Question: I started to create a very simple tic-tac-toe game.
The main goal is to make the view proportional to all screen sizes of all iOS devices.
So I put the image on a 'ViewController', make it full size of screen and then I put it into a Stack View. I've added constrains to this Stack View 0 to all sides.
And when I ran the simulator then everything looks good. But I receive a message in console panel. What does it mean?

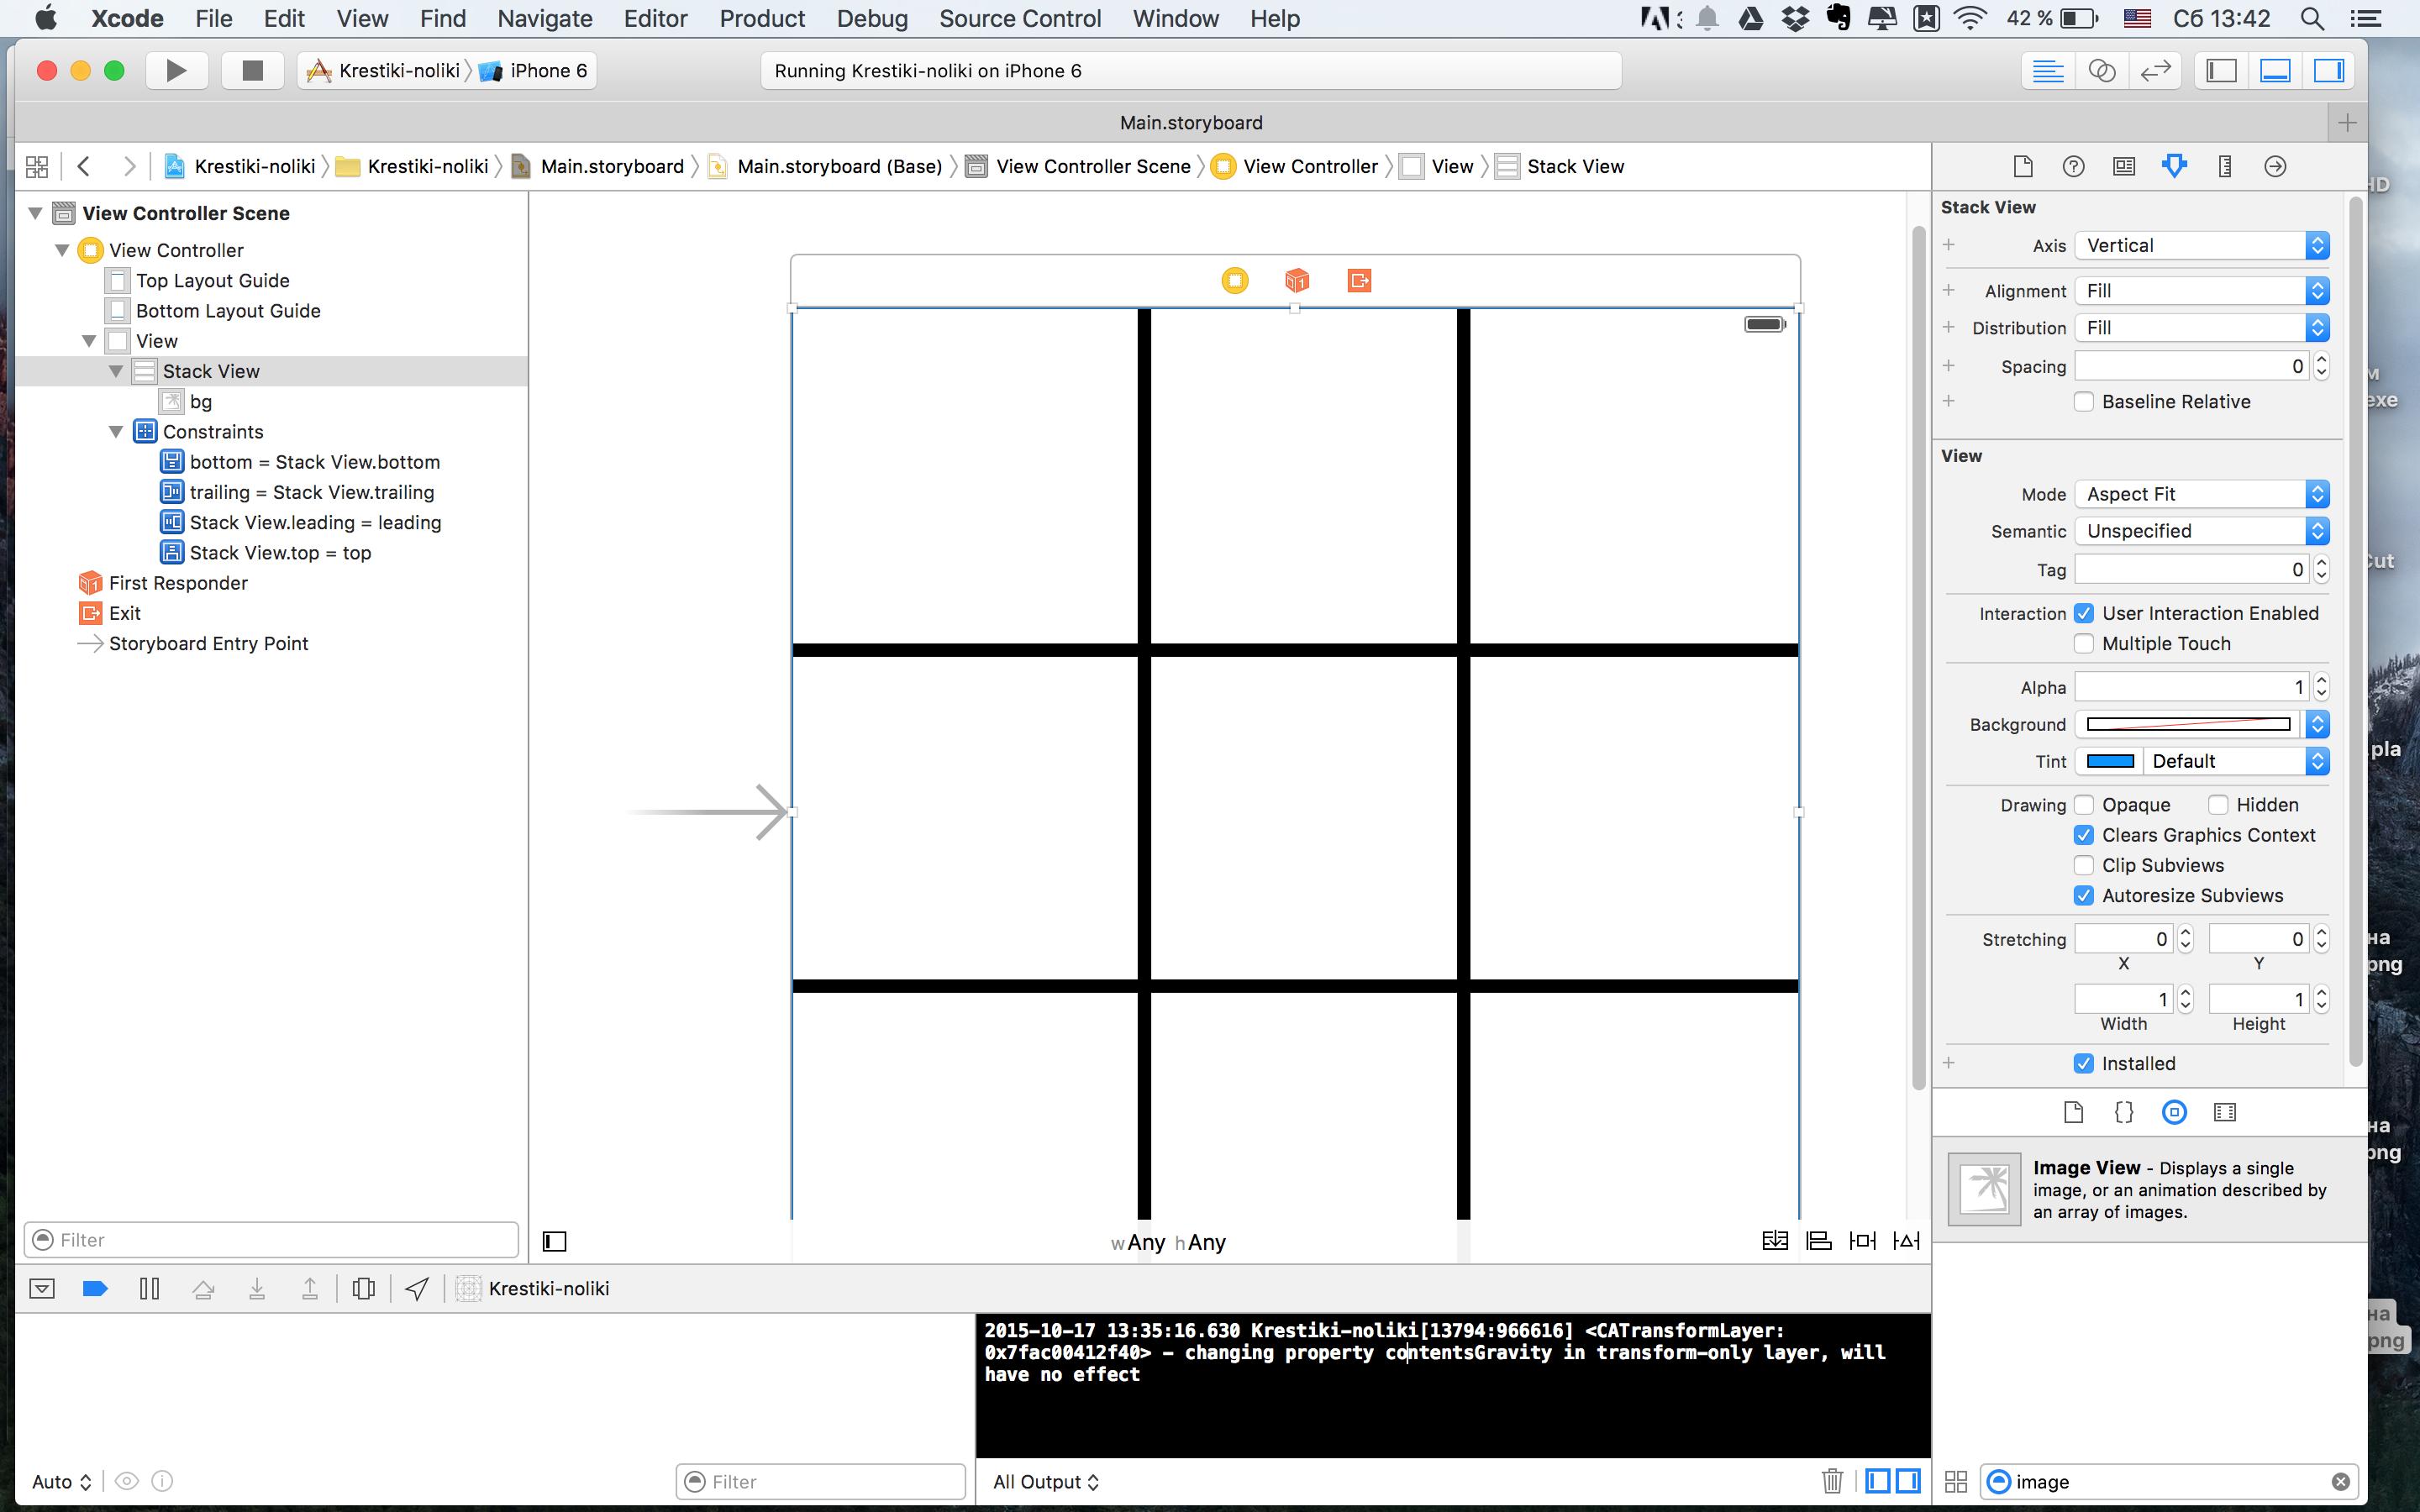
Answer: It could happen because you changed the Mode attribute of the StackView:
<URL>
I got this warning when I set Mode to Aspect Fit.